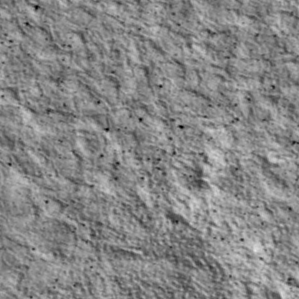
Label: non_frost